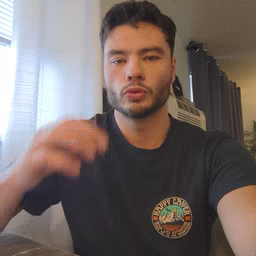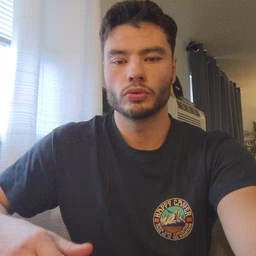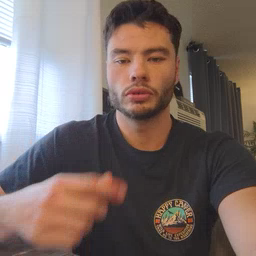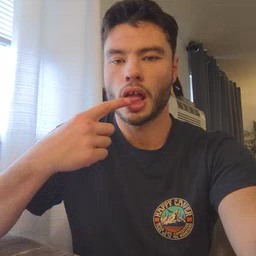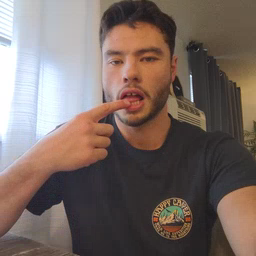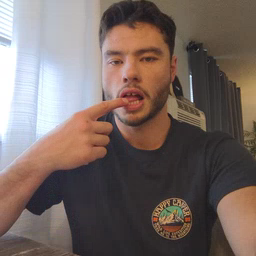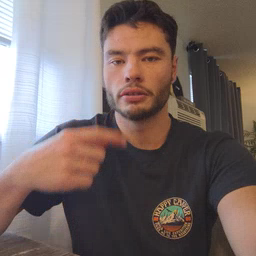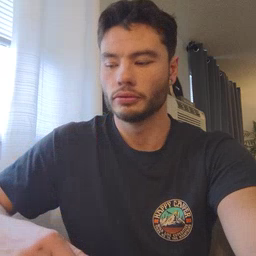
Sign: tongue